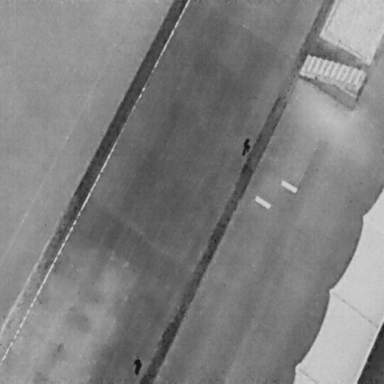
There are two People in the infrared image.